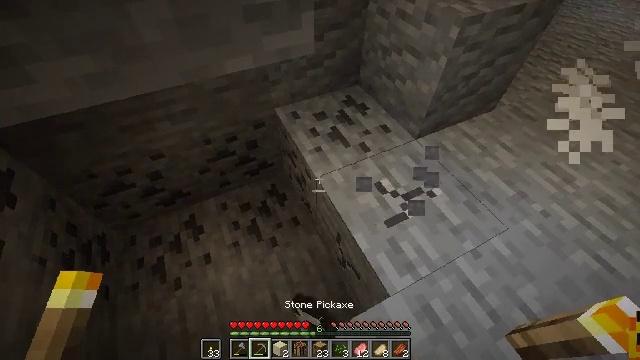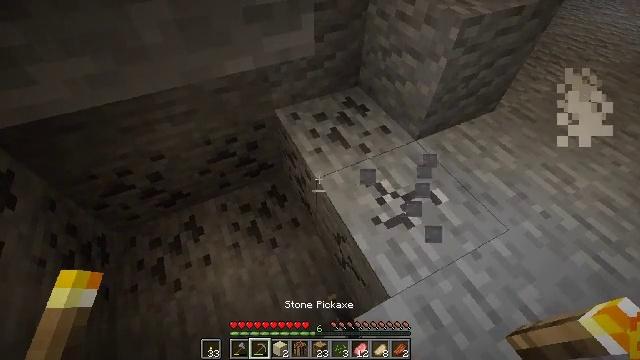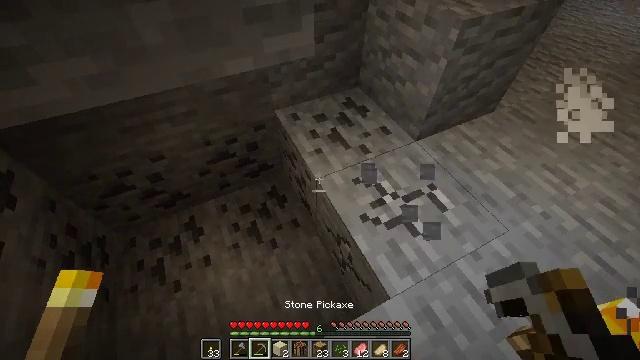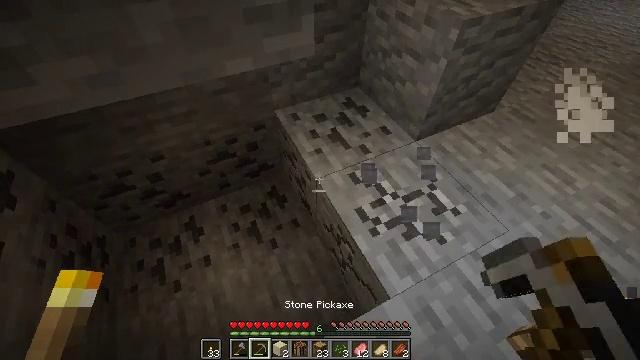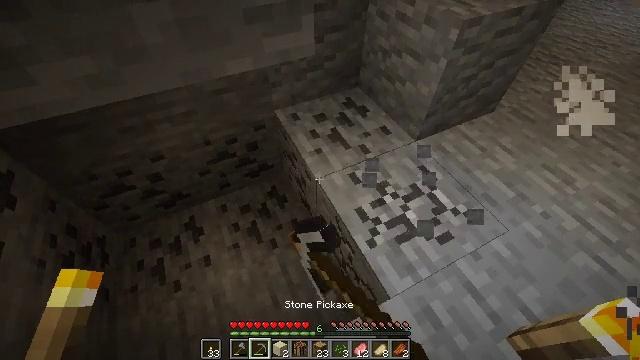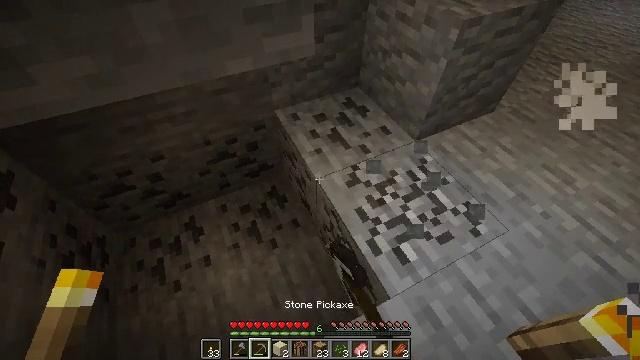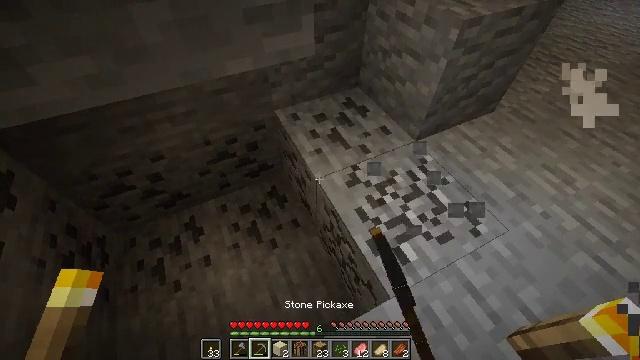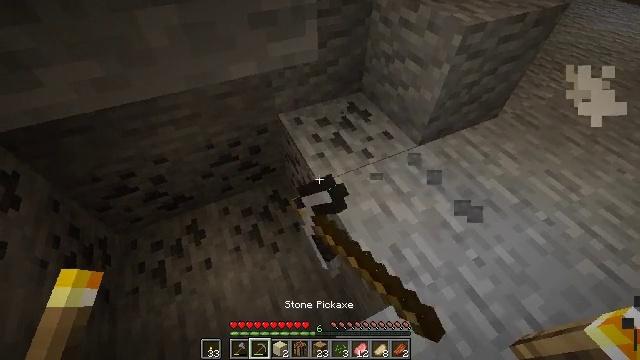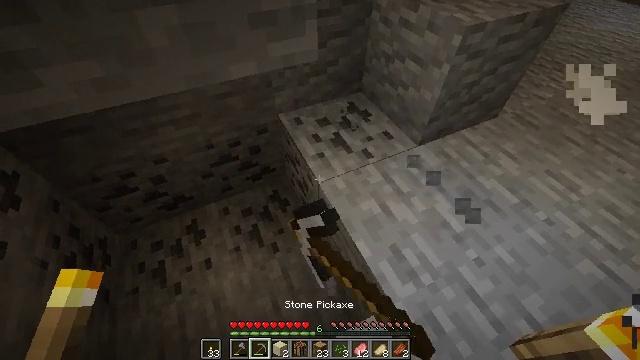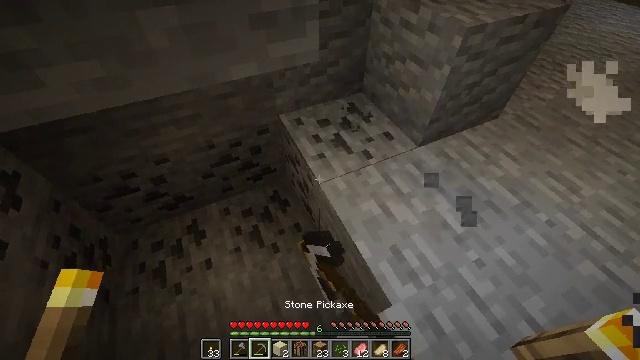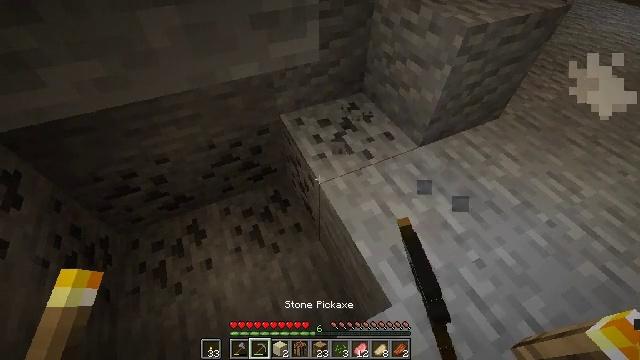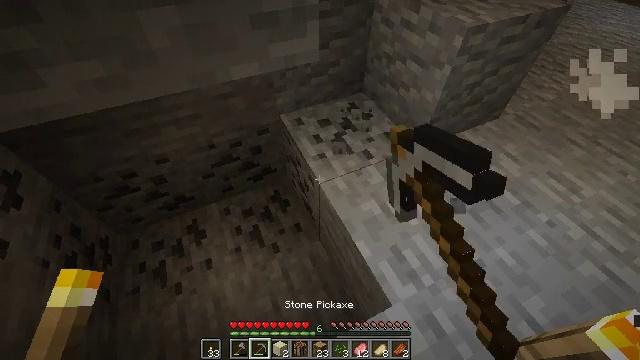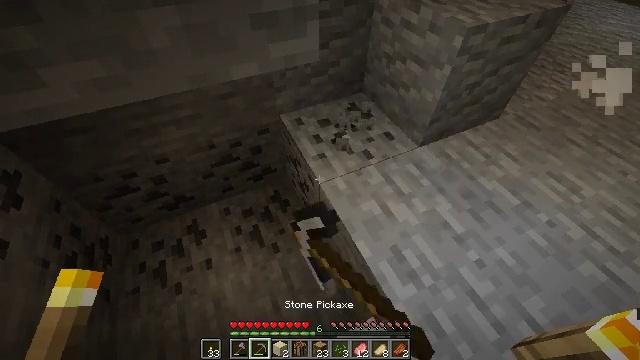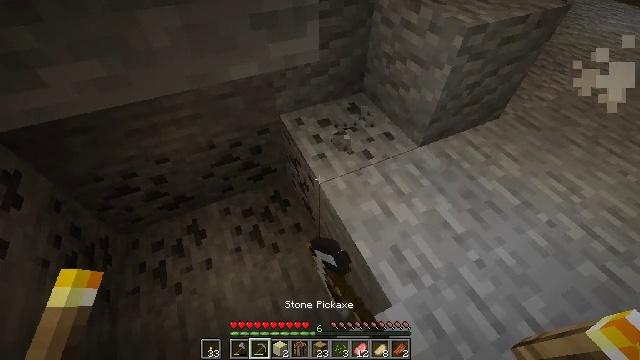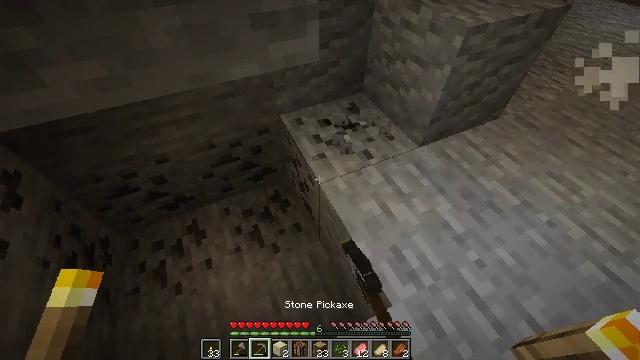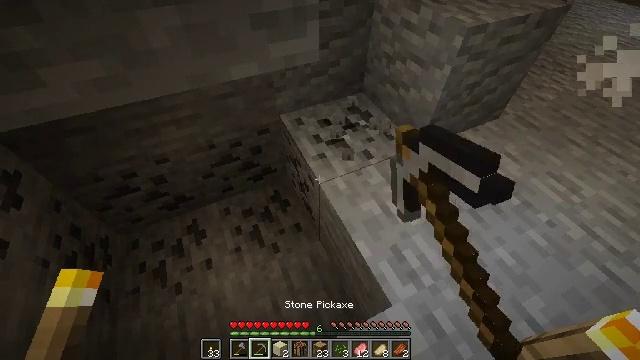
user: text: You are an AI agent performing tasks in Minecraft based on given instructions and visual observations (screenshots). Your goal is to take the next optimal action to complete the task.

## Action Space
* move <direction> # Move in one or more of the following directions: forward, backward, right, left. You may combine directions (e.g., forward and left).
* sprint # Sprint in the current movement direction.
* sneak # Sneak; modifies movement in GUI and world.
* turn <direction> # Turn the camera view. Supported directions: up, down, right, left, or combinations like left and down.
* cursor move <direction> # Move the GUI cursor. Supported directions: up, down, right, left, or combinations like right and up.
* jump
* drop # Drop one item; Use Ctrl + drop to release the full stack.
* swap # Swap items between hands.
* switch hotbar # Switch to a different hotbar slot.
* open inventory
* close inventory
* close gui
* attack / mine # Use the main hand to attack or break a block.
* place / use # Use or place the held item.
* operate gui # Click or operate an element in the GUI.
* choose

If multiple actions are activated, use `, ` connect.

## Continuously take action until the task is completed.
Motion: motion action
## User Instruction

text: Extract coal from the ore block.
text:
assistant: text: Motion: attack / mine
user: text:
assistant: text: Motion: attack / mine
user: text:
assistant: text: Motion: attack / mine
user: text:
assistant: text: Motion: attack / mine
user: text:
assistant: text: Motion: attack / mine
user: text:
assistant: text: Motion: attack / mine
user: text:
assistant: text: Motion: attack / mine
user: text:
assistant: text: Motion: attack / mine
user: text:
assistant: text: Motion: attack / mine
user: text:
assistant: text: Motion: attack / mine
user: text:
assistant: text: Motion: attack / mine
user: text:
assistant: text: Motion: attack / mine
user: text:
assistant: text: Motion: attack / mine
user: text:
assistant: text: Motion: attack / mine
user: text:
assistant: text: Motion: attack / mine
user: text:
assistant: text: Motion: attack / mine
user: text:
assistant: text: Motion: attack / mine
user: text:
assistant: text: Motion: attack / mine
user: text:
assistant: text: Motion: attack / mine
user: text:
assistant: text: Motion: attack / mine
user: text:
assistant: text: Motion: attack / mine
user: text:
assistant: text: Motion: attack / mine
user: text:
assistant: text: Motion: attack / mine
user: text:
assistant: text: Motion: attack / mine
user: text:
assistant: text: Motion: attack / mine
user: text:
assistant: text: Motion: attack / mine
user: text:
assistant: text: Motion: attack / mine
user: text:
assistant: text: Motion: attack / mine and use / place
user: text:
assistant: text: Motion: attack / mine and use / place
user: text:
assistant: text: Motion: attack / mine and use / place